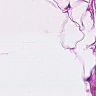
Metastatic tissue present: no